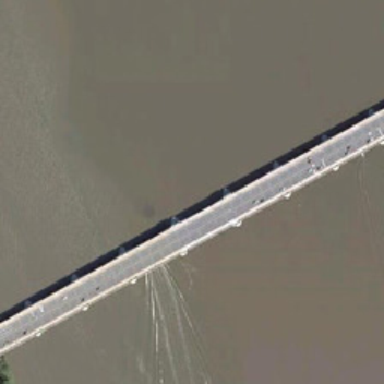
The bridge is on yellow enamel .